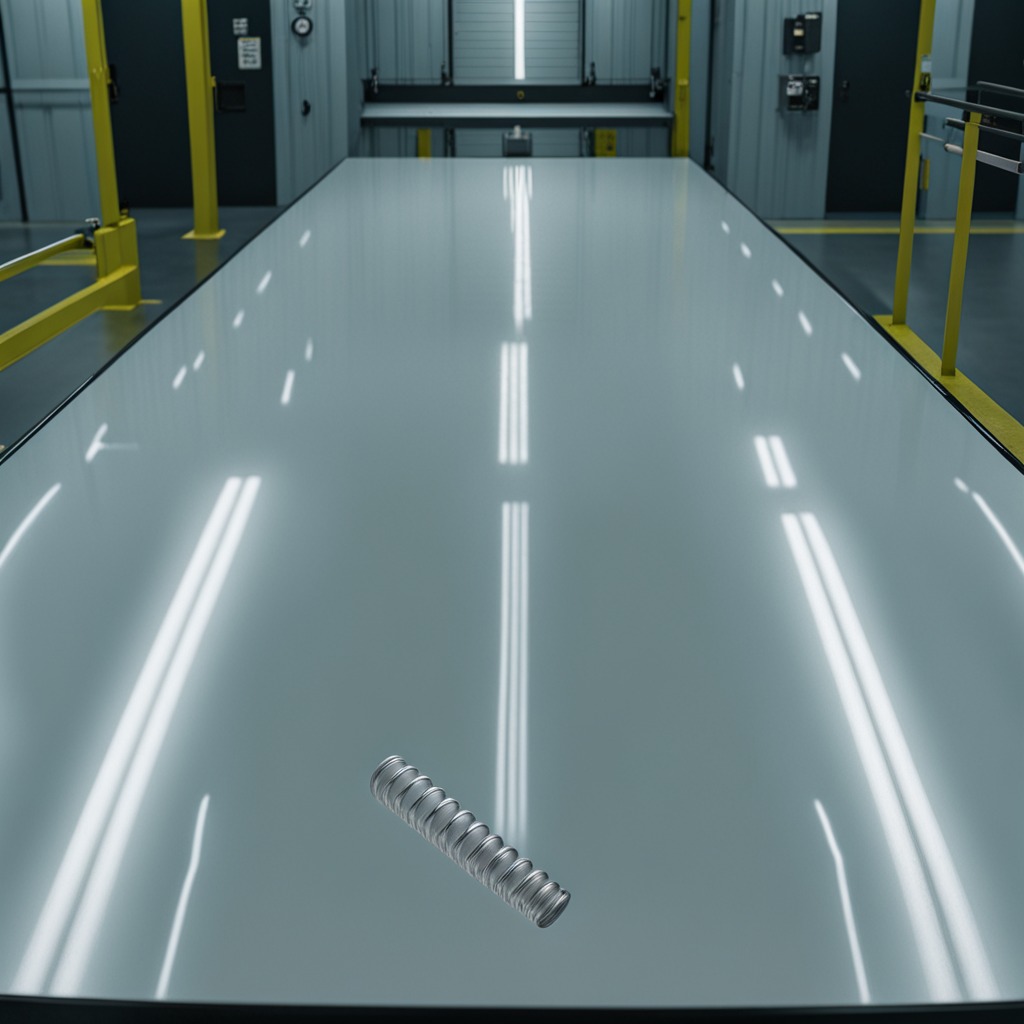
A coiled metal spring is lying on the table.